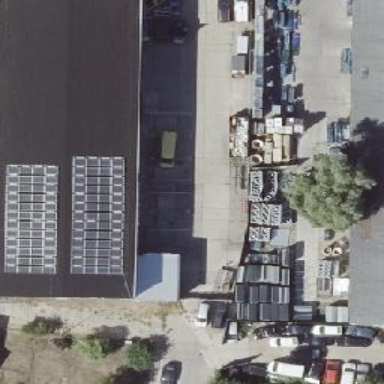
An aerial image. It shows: Commercial building with gabled roof.